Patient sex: F
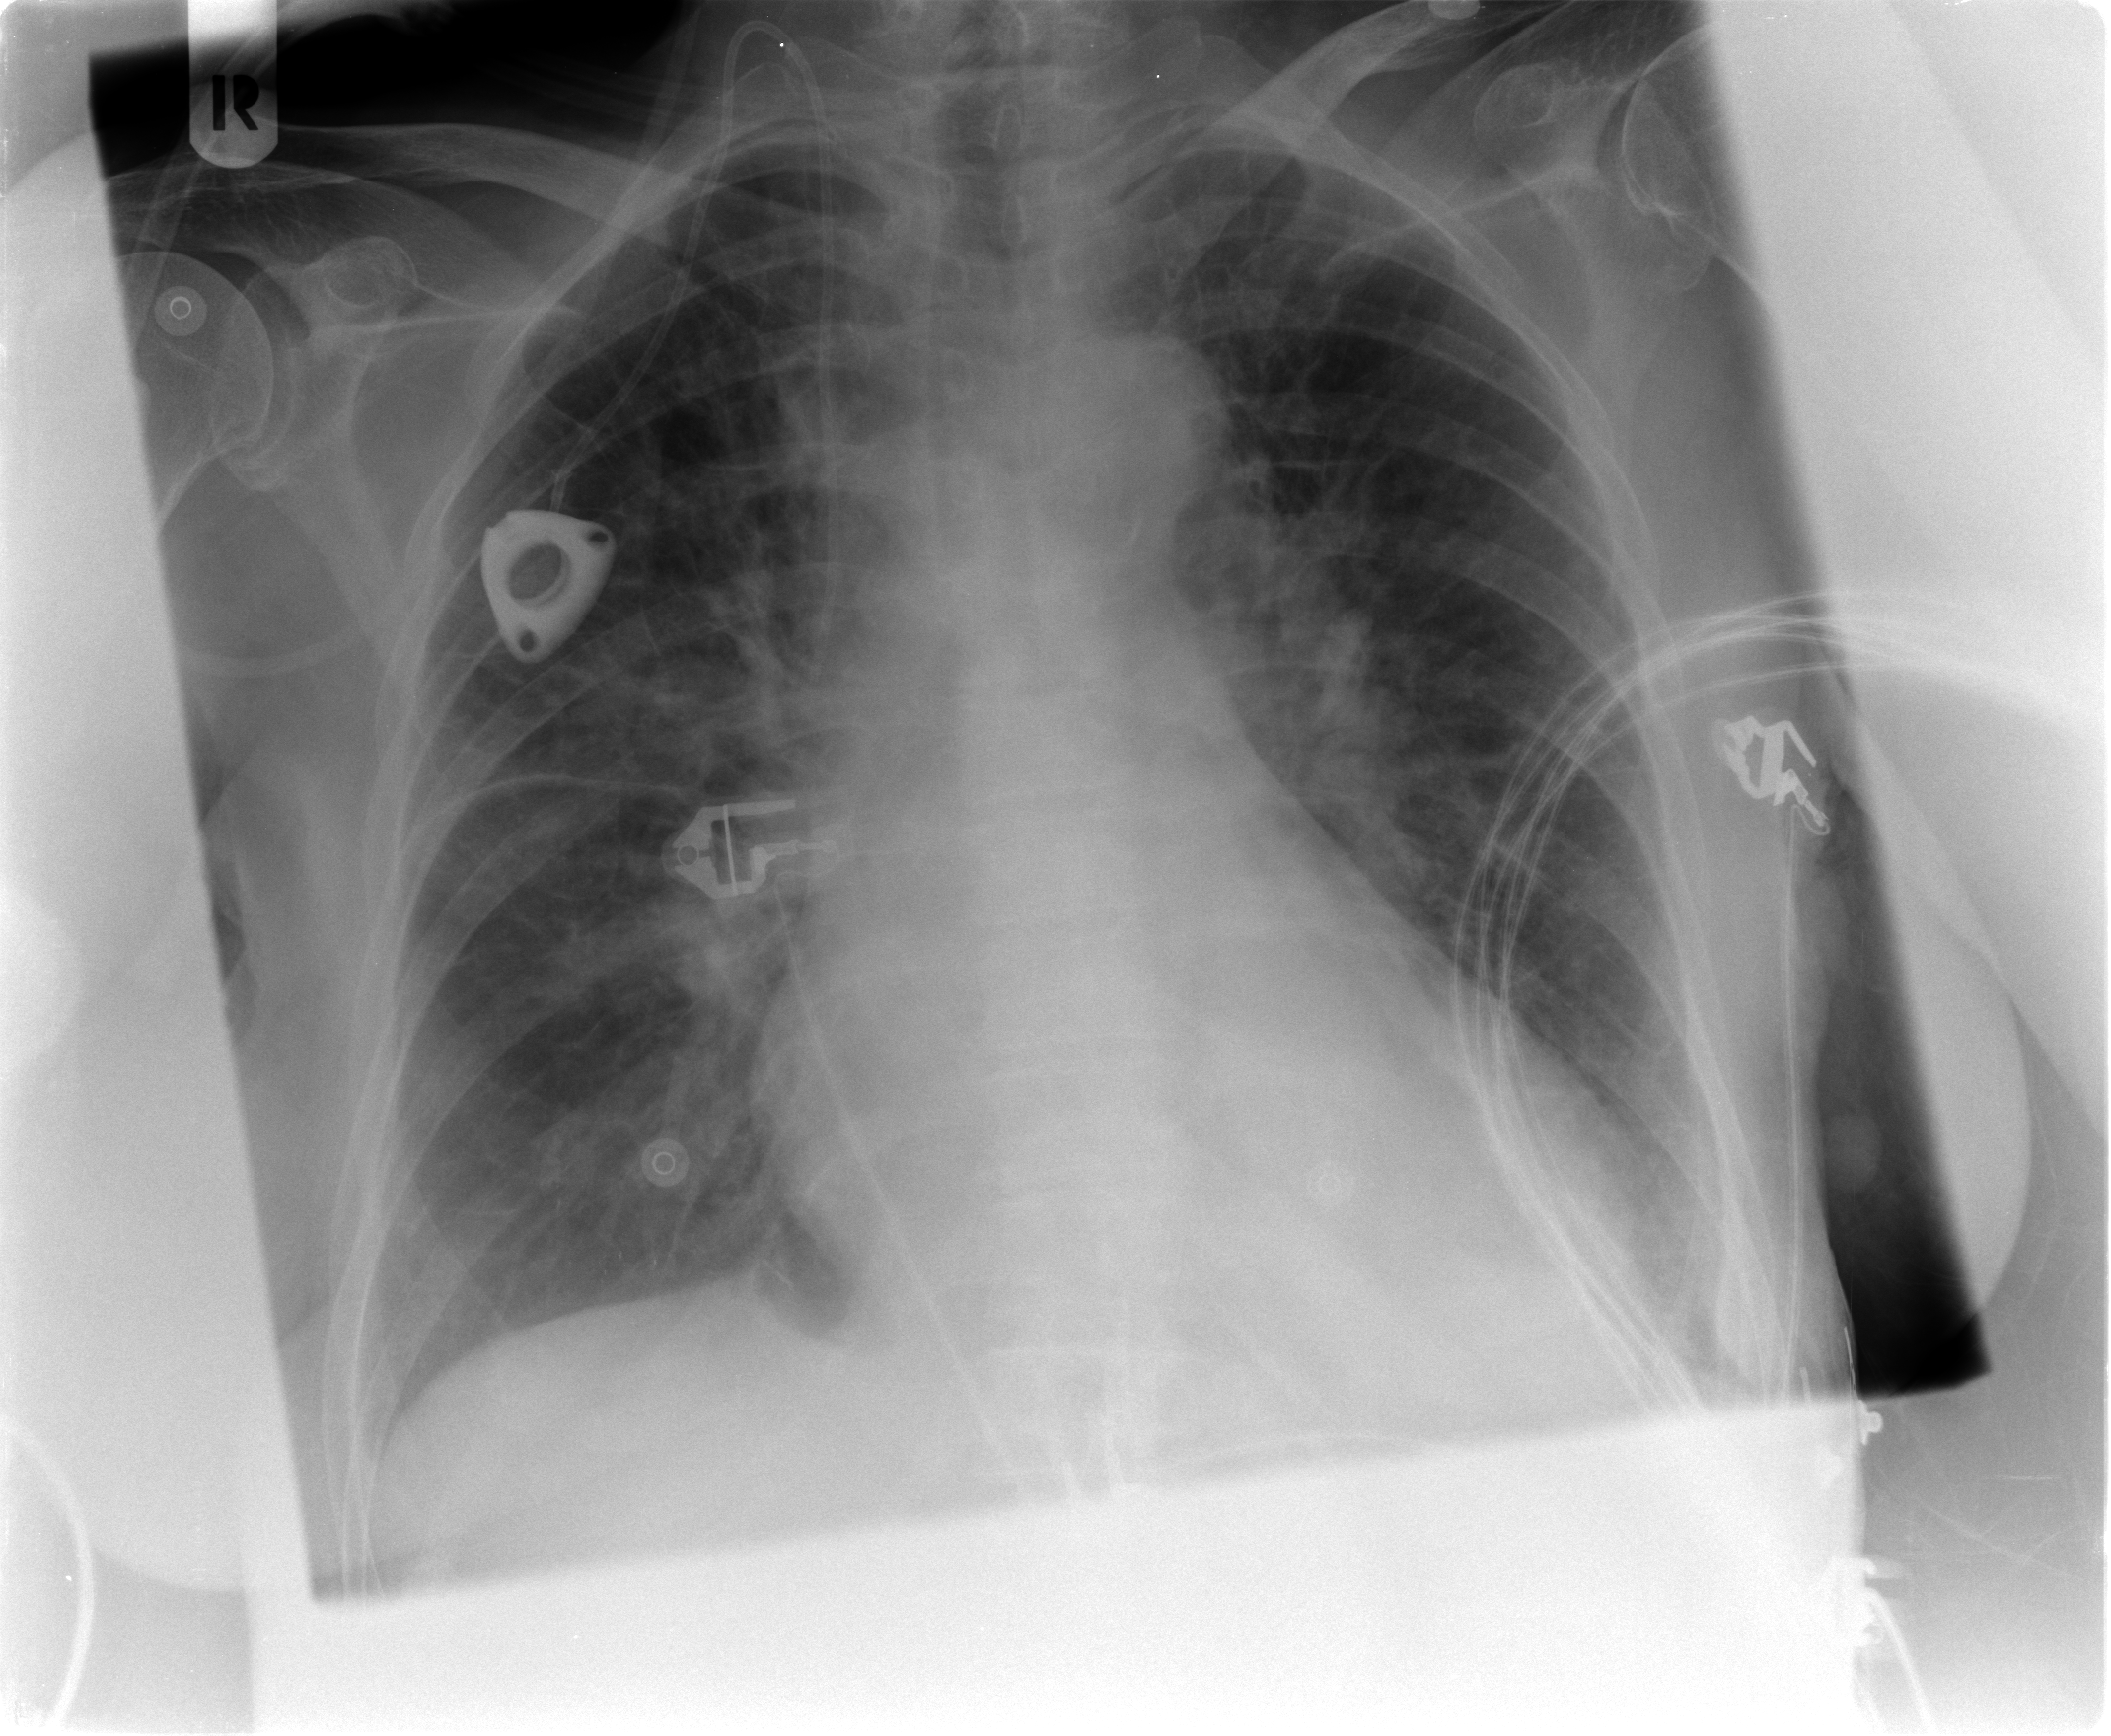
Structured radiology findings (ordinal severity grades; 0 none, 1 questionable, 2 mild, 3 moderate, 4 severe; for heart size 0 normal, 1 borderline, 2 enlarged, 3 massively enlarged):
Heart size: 1
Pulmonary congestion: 3
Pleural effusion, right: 0
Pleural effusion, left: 2
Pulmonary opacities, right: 1
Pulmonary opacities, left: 1
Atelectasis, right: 0
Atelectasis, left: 0